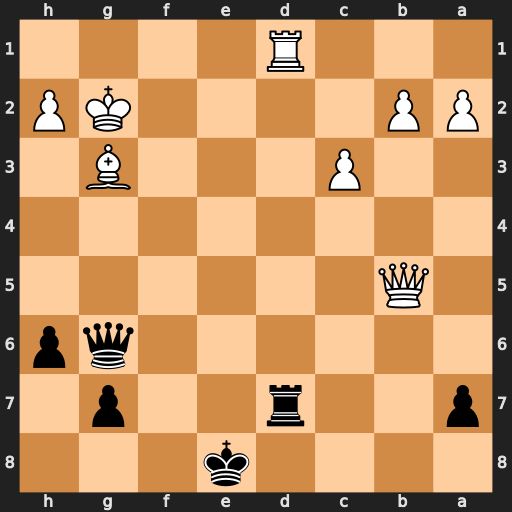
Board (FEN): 4k3/p2r2p1/6qp/1Q6/8/2P3B1/PP4KP/3R4
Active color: b
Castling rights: -
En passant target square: -
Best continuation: Qc2+ Bf2 Qxd1